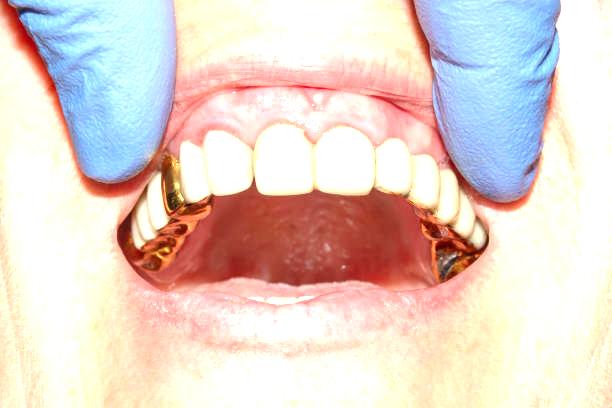
Condition: Gingivitis